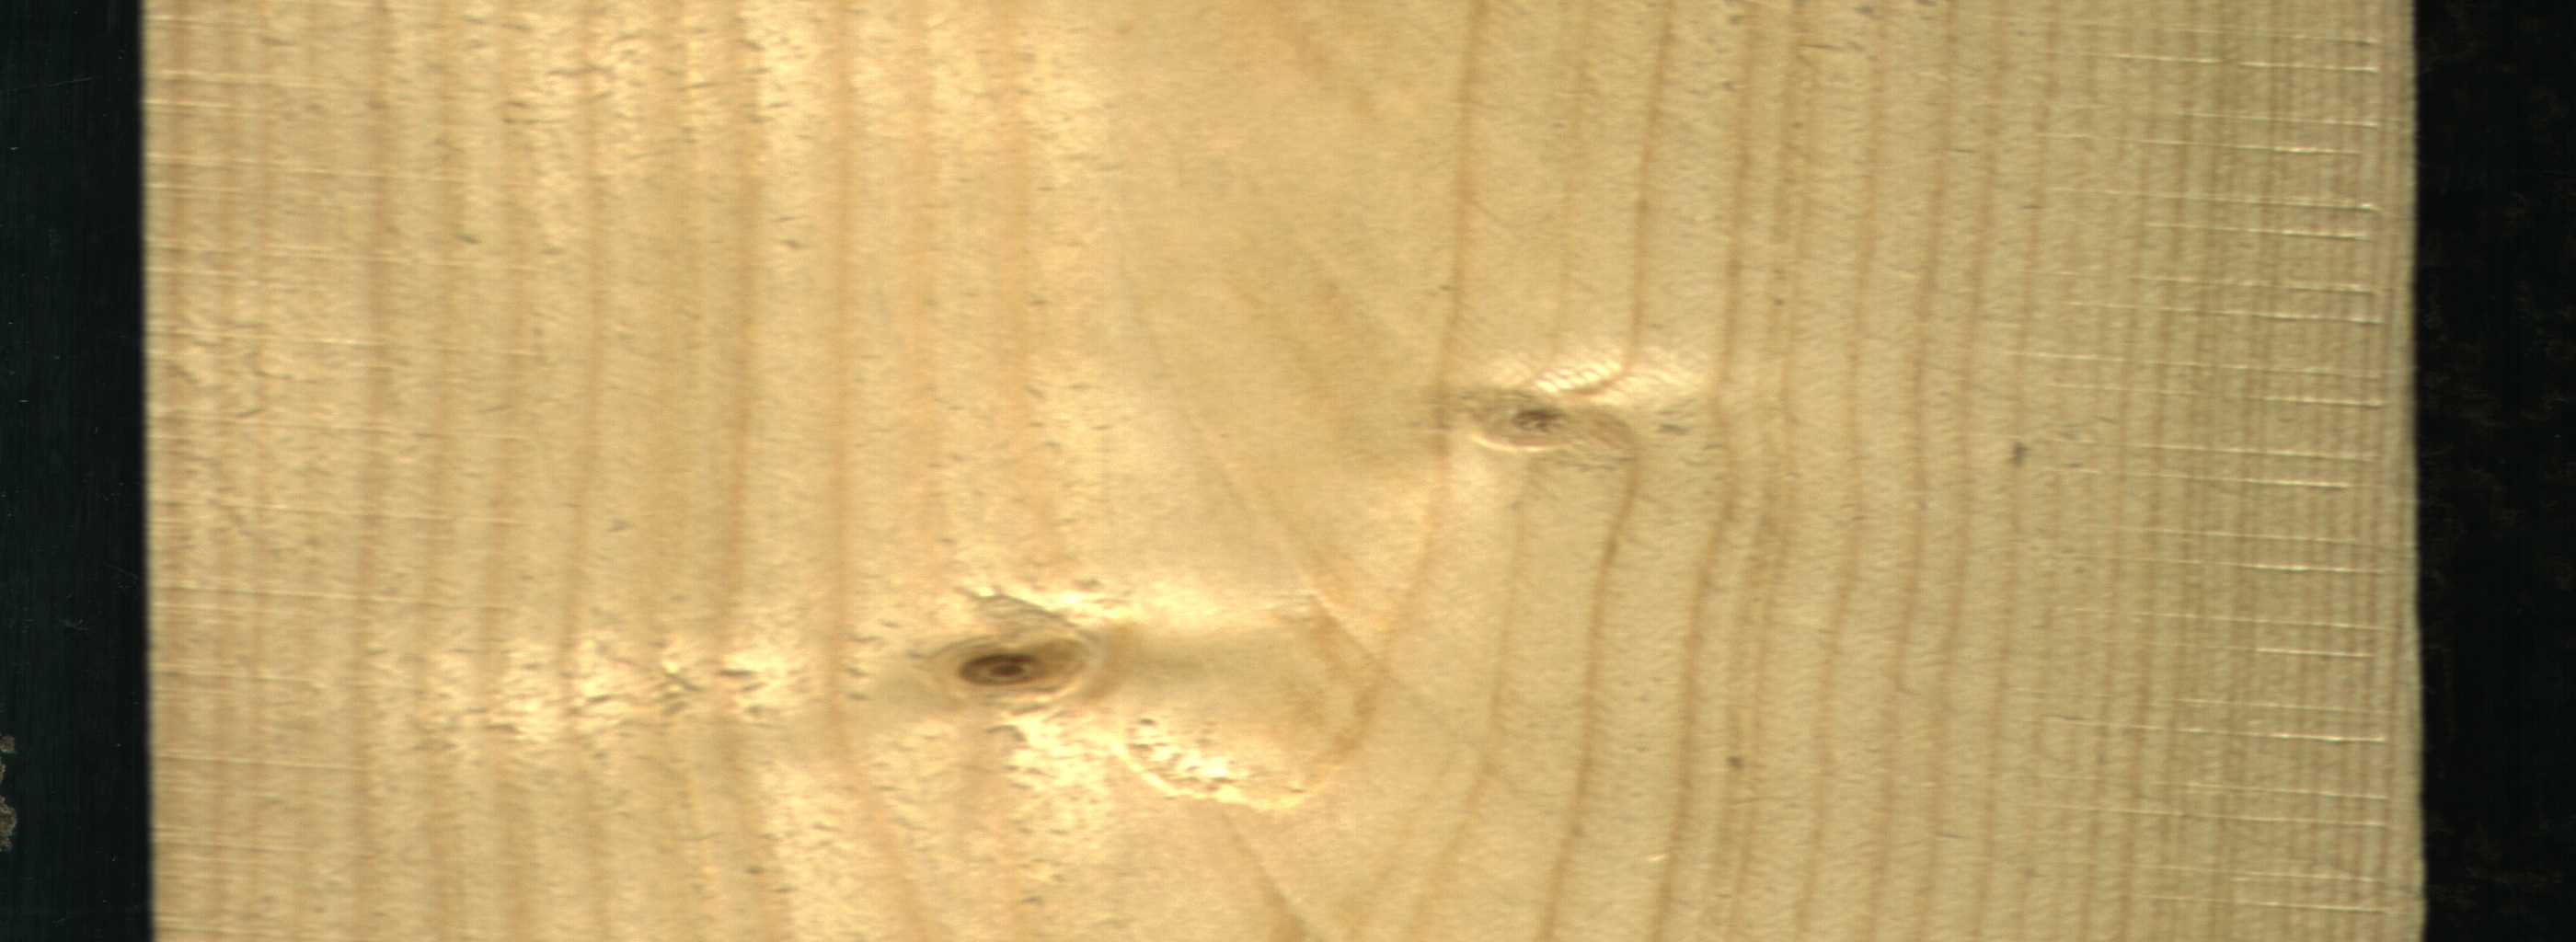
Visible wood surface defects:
Live_Knot
Live_Knot